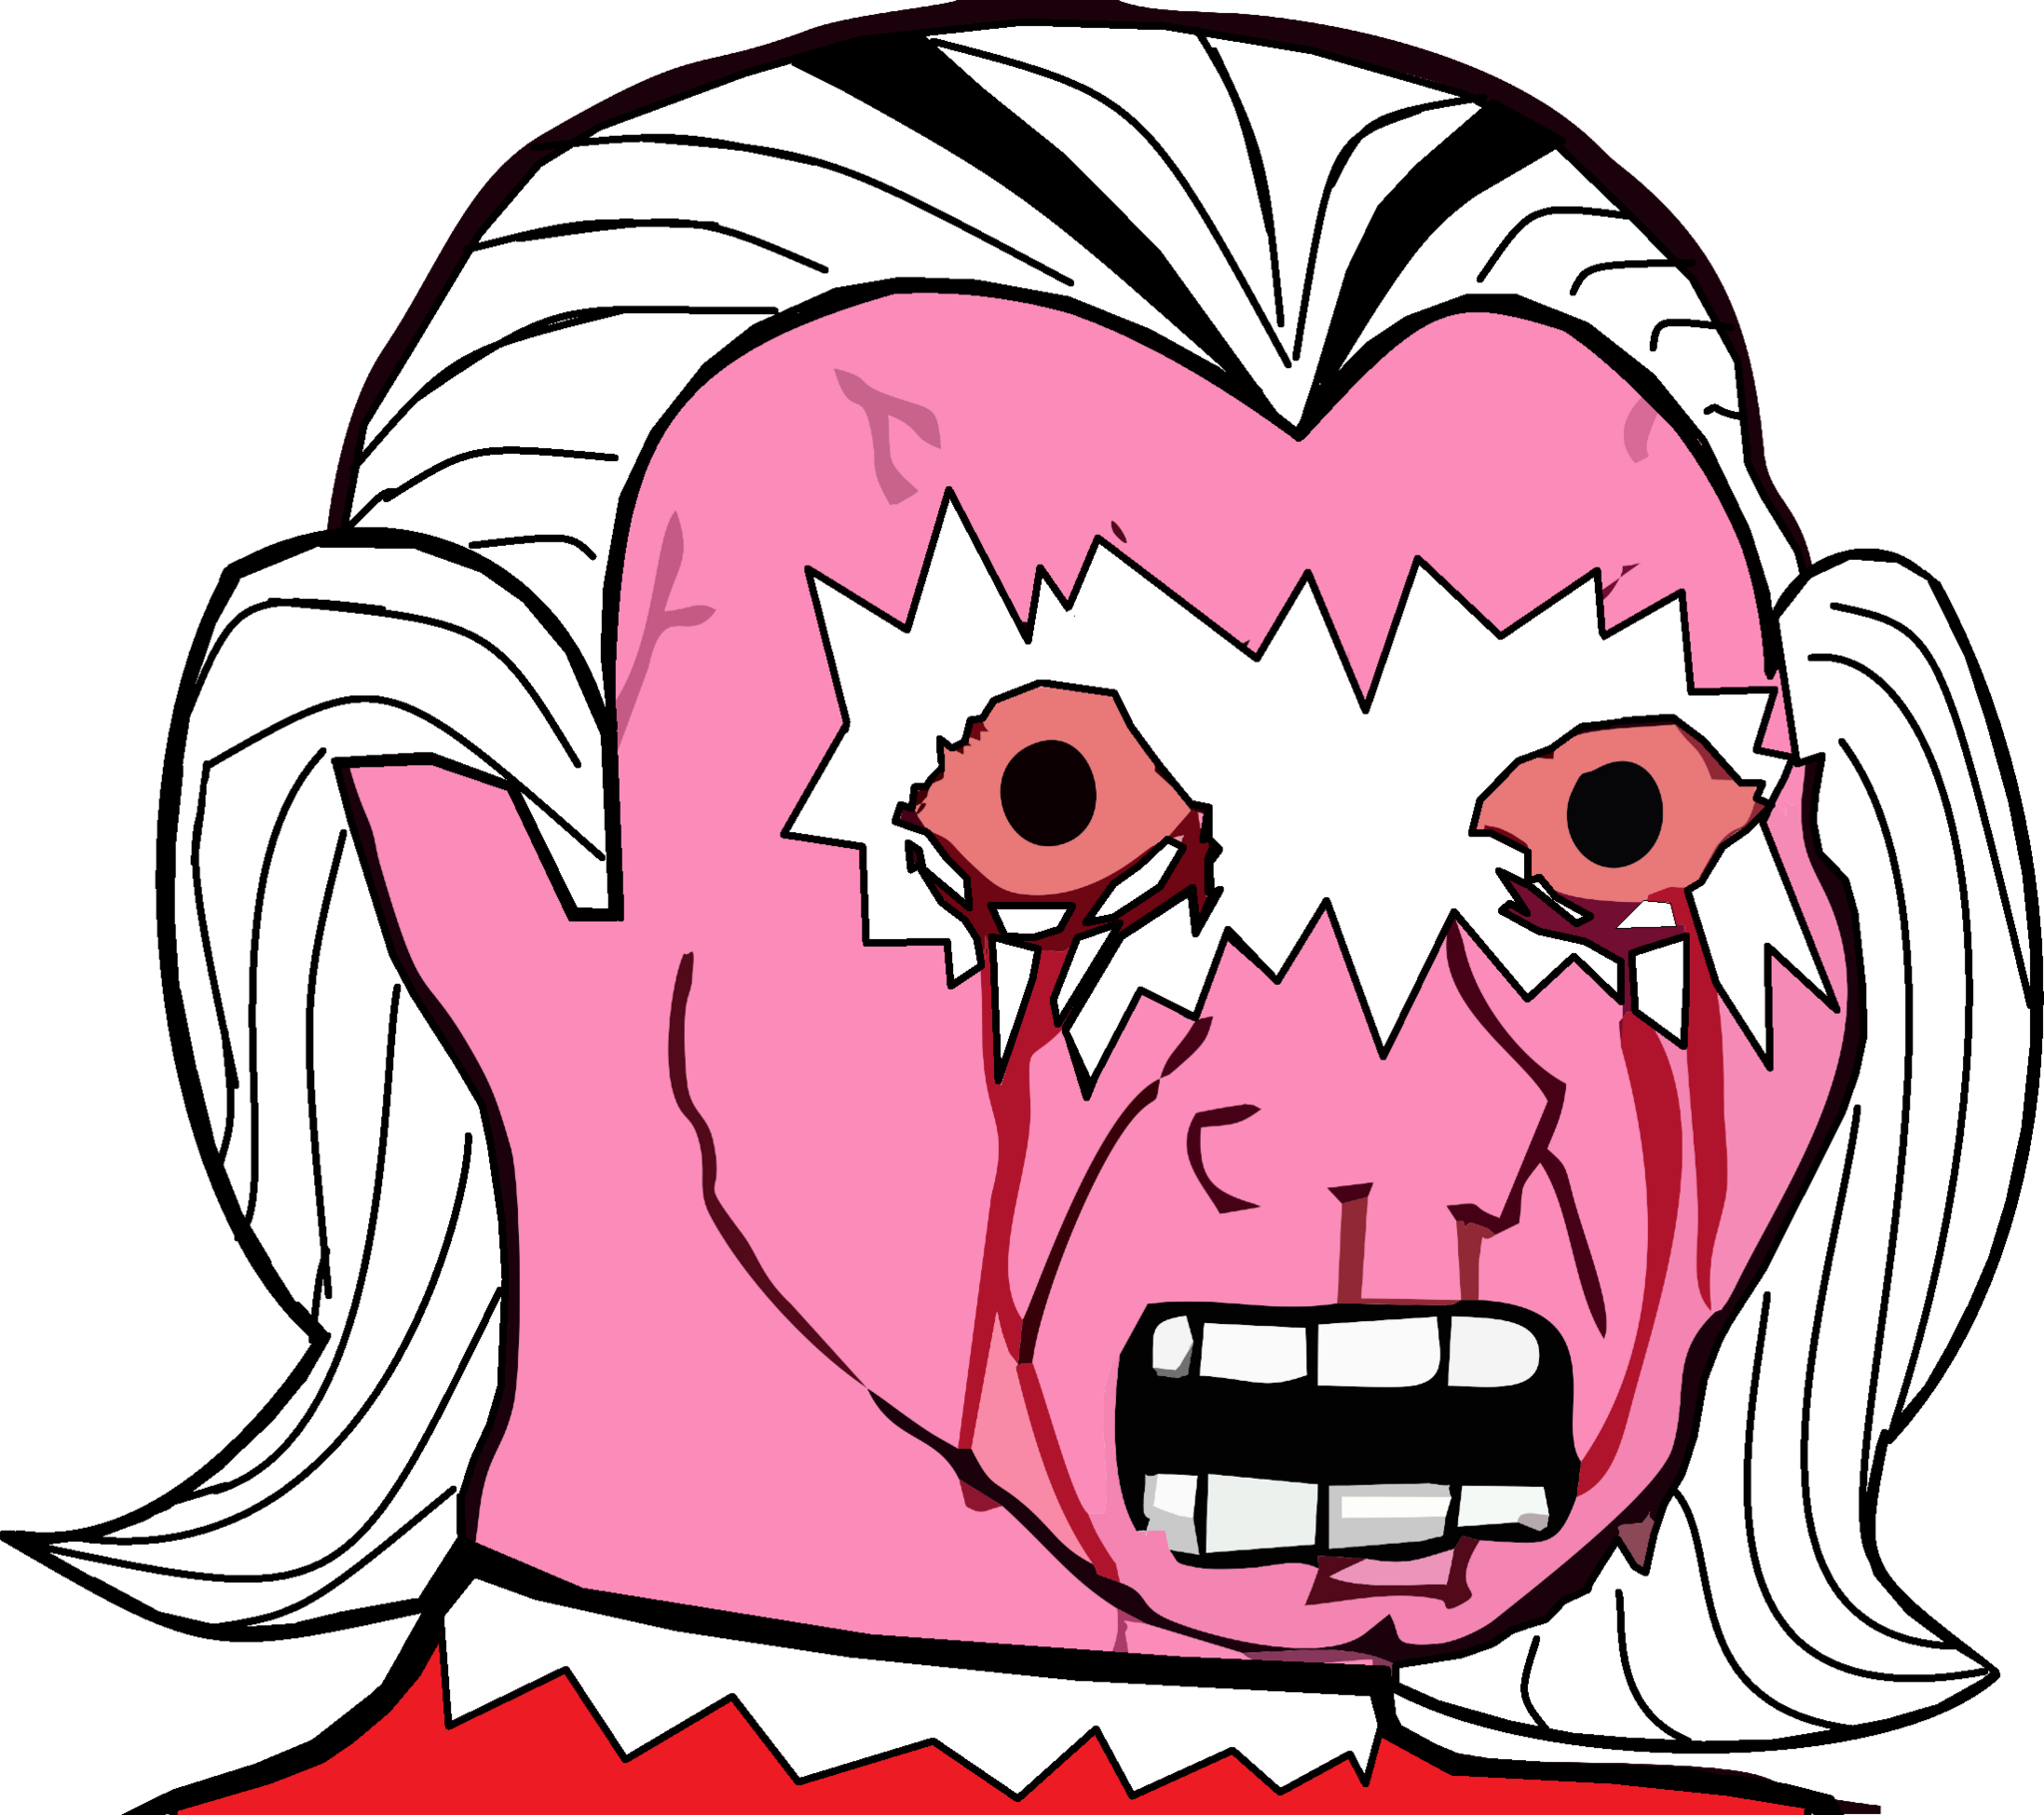
Label: 5_Rage